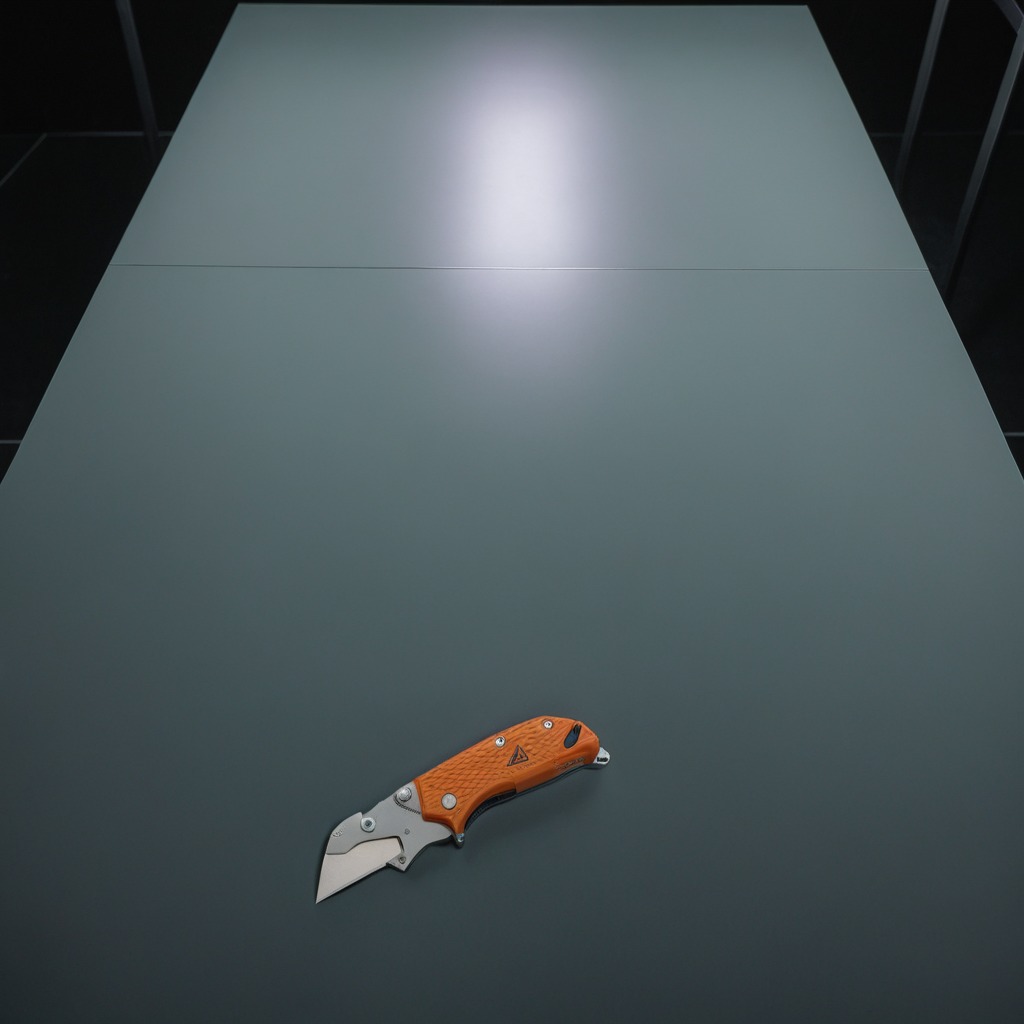
A utility knife lies on the table in a railway signal maintenance room.